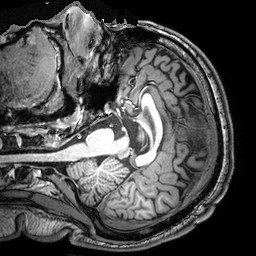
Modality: T1w
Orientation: coronal
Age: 21
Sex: male
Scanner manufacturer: philips
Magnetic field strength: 3 T
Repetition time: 8.085 s
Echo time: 3.697 s